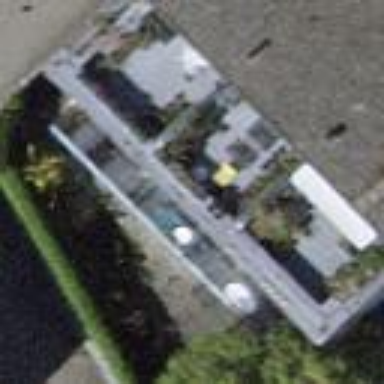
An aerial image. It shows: Building with flat roof.